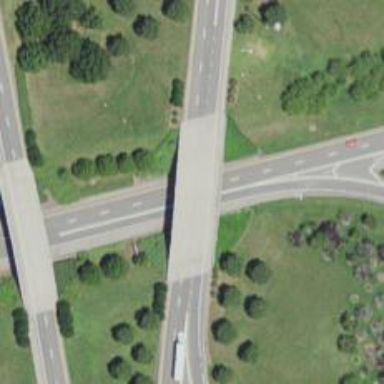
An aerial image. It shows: Motorway junction.